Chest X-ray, PA view. Patient: 63 years old, sex M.
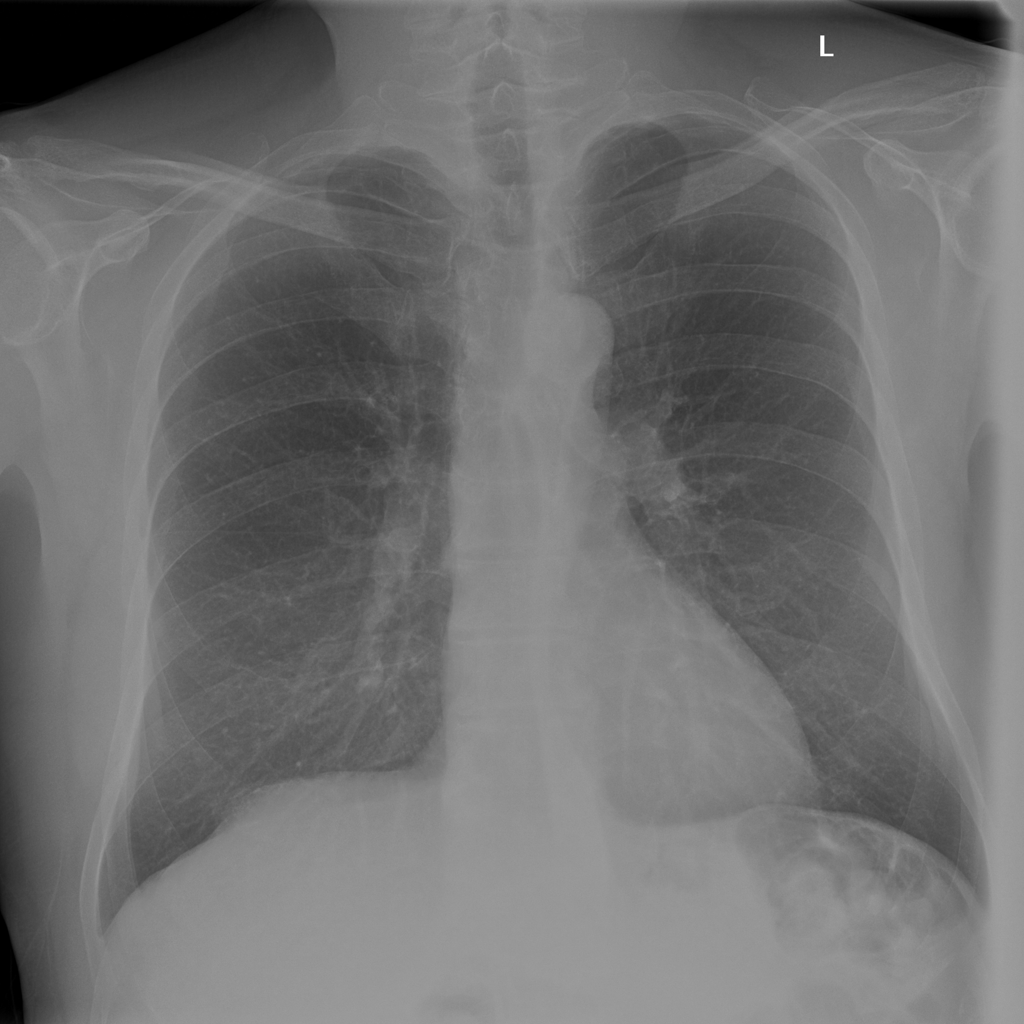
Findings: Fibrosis